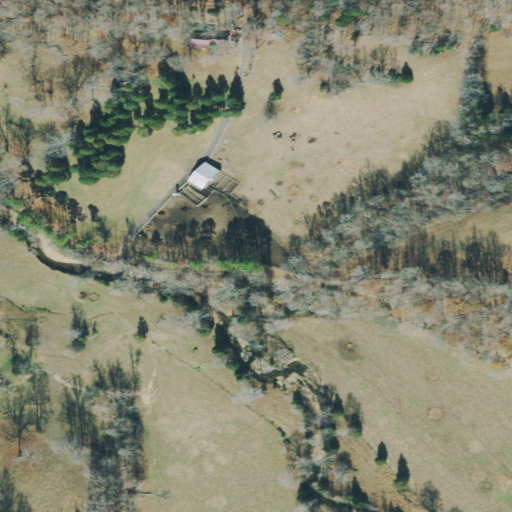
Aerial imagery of valley in Tennessee named French Hollow containing pasture, deciduous forest, open development, grassland, mixed forest, and low intensity development